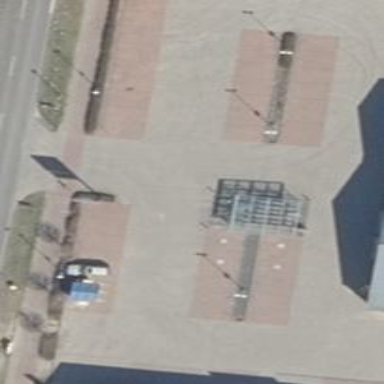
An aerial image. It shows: Parking aisle designated as service road.